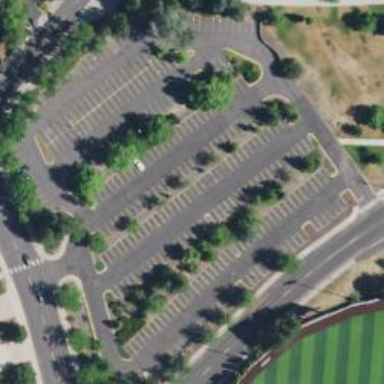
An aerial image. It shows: Parking area.